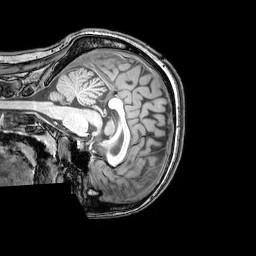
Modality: T1w
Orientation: sagittal
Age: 25
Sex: female
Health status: healthy
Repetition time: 0.081 s
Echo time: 0.037 s